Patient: sex F, age 39
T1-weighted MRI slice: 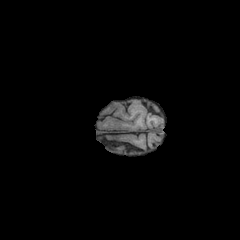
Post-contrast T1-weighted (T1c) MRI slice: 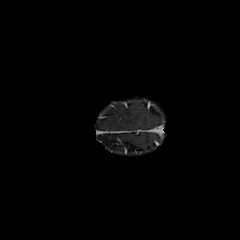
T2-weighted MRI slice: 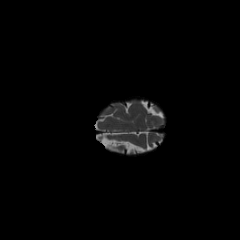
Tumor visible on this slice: no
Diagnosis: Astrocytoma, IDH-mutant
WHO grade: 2